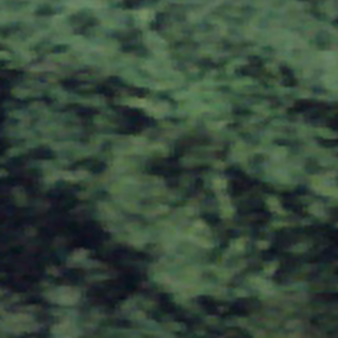
Label: other